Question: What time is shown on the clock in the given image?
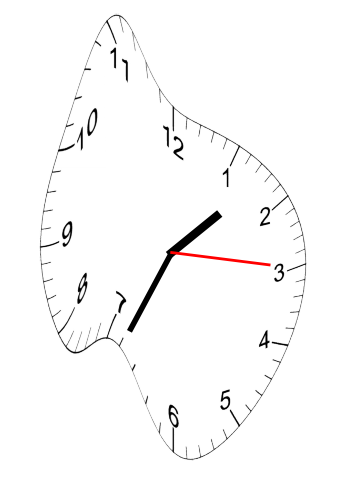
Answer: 01:34:15